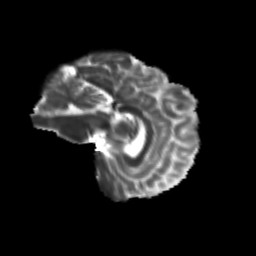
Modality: T2w
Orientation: sagittal
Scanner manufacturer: siemens
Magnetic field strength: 3 T
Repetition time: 9.2 s
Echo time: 0.084 s